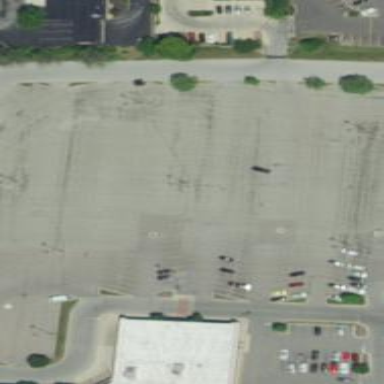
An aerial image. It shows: Parking area.